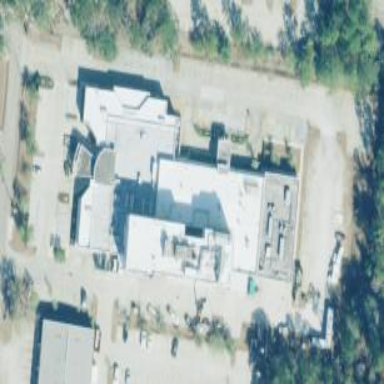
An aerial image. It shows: Healthcare facility identified as hospital.